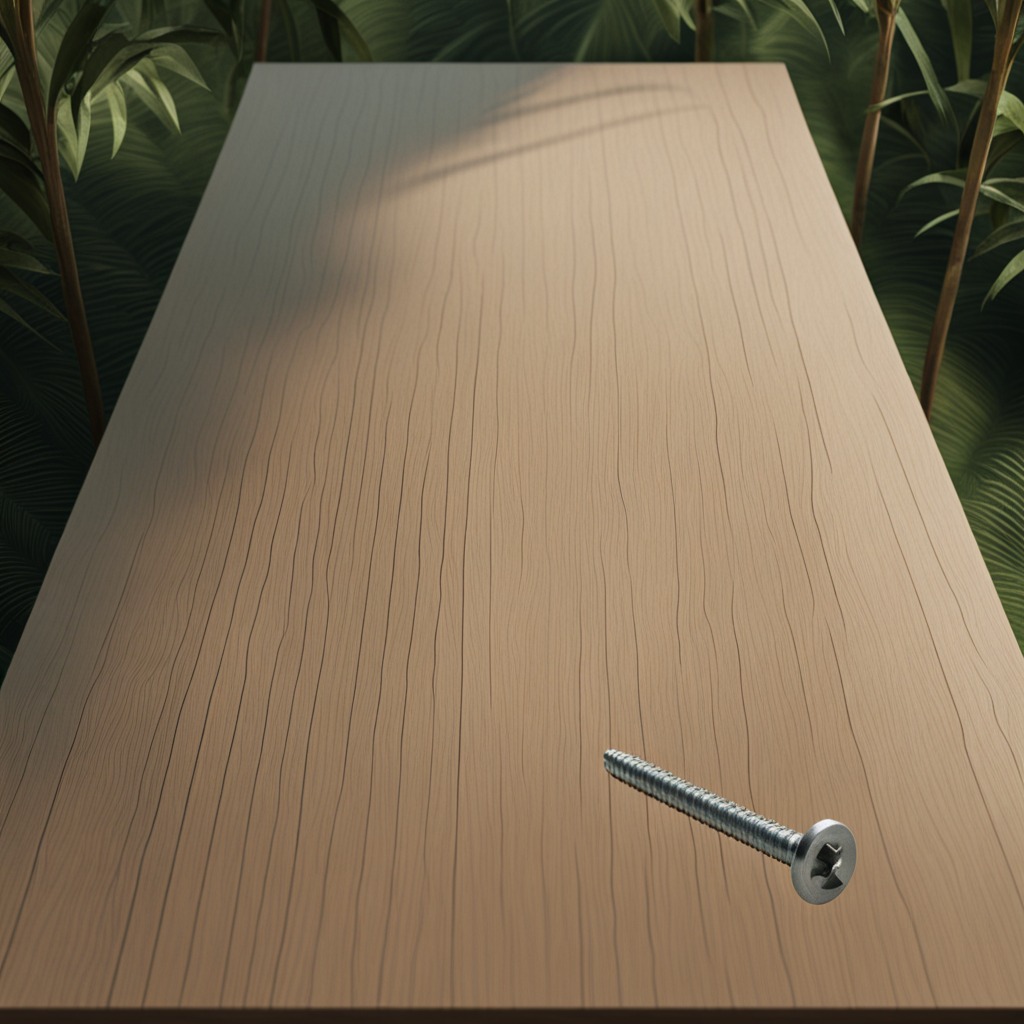
A metal screw is lying on a wooden table inside a jungle field workshop tent.